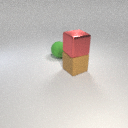
large brown rubber cube below large red metal cube